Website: macys
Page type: review-order
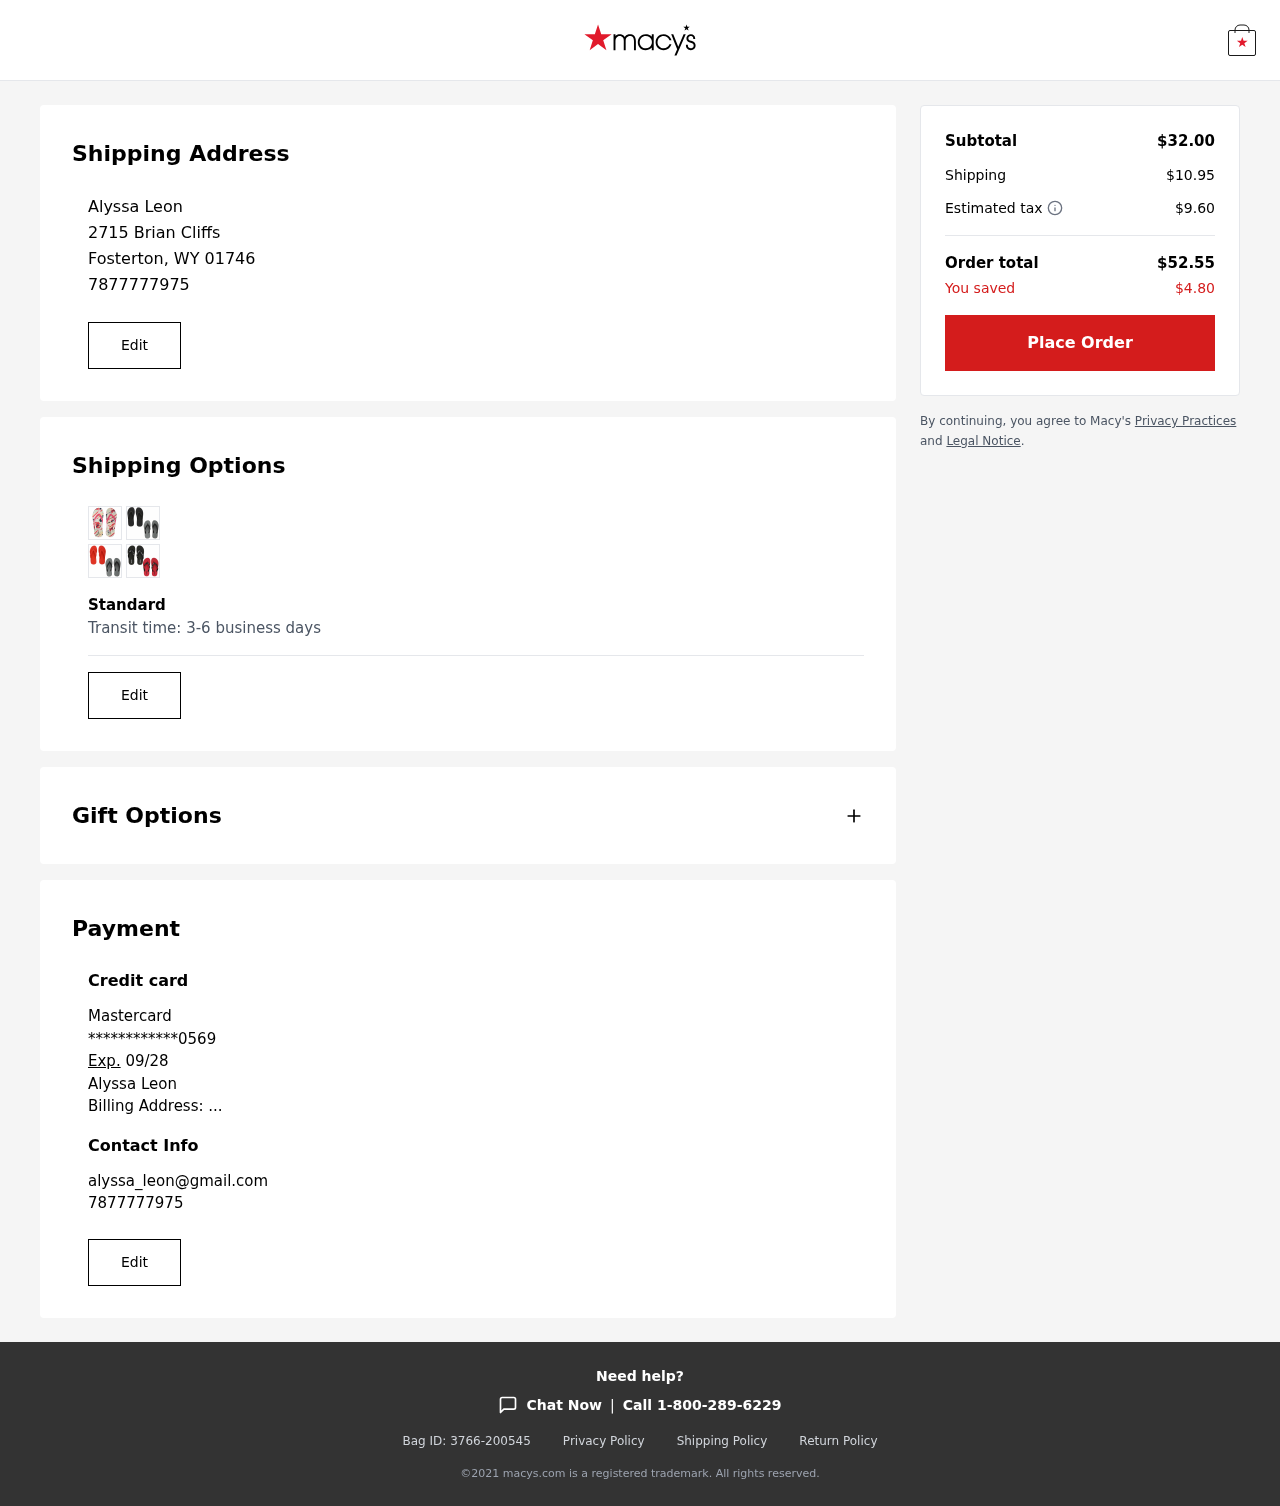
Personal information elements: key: PII_CARD_EXPIRY
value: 09/28
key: PII_CARD_LAST4
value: ************0569
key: PII_CARD_TYPE
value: Mastercard
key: PII_EMAIL2
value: alyssa_leon@gmail.com
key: PII_FULLNAME
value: Alyssa Leon
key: PII_FULLNAME2
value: Alyssa Leon
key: PII_PHONE
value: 7877777975
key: PII_PHONE2
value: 7877777975
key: PII_STREET
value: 2715 Brian Cliffs
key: PII_STREET2
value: ...
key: PII_CITY_STATE_ZIP
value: Fosterton, WY 01746
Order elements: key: ORDER_SUBTOTAL
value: $32.00
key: ORDER_SHIPPING_COST
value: $10.95
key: ORDER_TAX
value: $9.60
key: ORDER_TOTAL
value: $52.55
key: ORDER_SAVINGS
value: $4.80